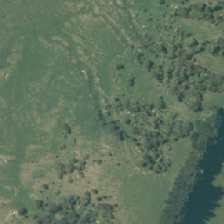
Land cover: manuka_kanuka